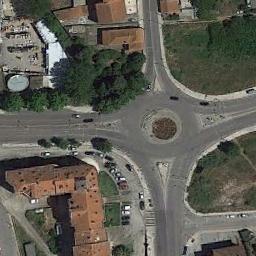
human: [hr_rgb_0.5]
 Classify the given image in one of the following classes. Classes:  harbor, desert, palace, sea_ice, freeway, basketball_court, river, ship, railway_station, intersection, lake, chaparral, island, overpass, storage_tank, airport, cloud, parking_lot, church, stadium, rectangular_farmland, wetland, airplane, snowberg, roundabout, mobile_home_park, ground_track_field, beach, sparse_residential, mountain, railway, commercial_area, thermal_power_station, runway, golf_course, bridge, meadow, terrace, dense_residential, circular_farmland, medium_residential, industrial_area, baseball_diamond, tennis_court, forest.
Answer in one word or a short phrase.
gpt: roundabout